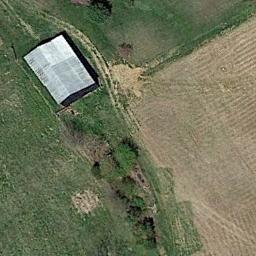
Label: residential